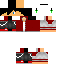
A male human skin with medium skin, wearing brown long hair dressed in a red hoodie and black pants, featuring a closed mouth.